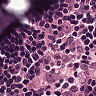
Metastatic tissue present: no